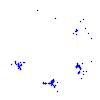
Particle: kaon